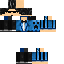
A male human skin with dark skin, wearing black bald dressed in a blue hoodie and black pants, featuring a closed mouth.